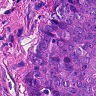
Metastatic tissue present: yes